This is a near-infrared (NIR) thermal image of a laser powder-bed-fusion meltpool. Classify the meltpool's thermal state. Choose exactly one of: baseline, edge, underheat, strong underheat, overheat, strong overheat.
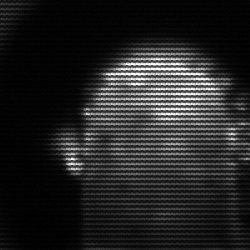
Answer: baseline